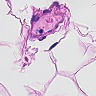
Metastatic tissue present: no